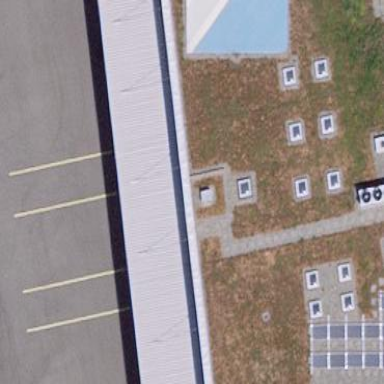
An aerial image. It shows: View of roof of building.